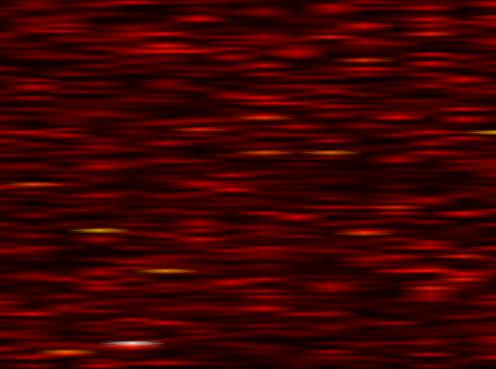
Label: FOFDM